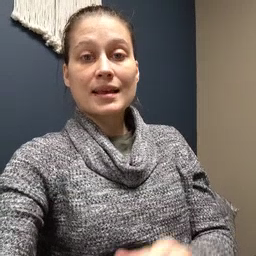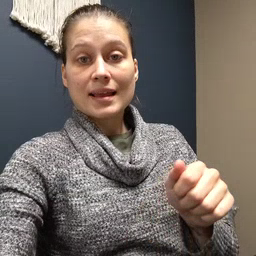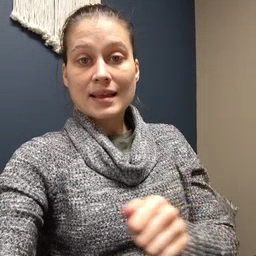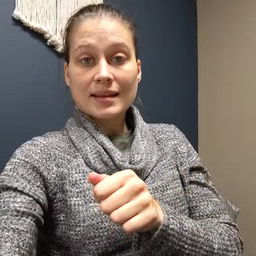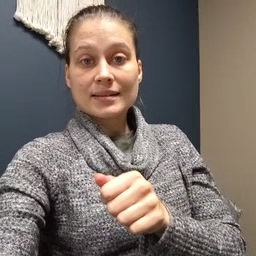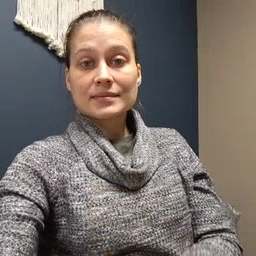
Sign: hide